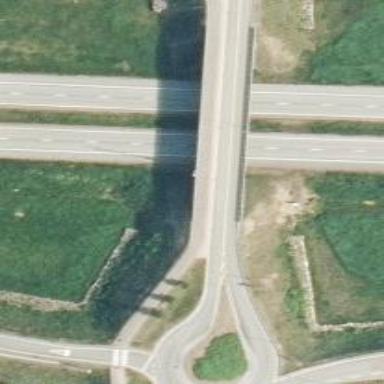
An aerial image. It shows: Tertiary road passing over bridge with roundabout at the junction.